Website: macys
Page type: billing-address
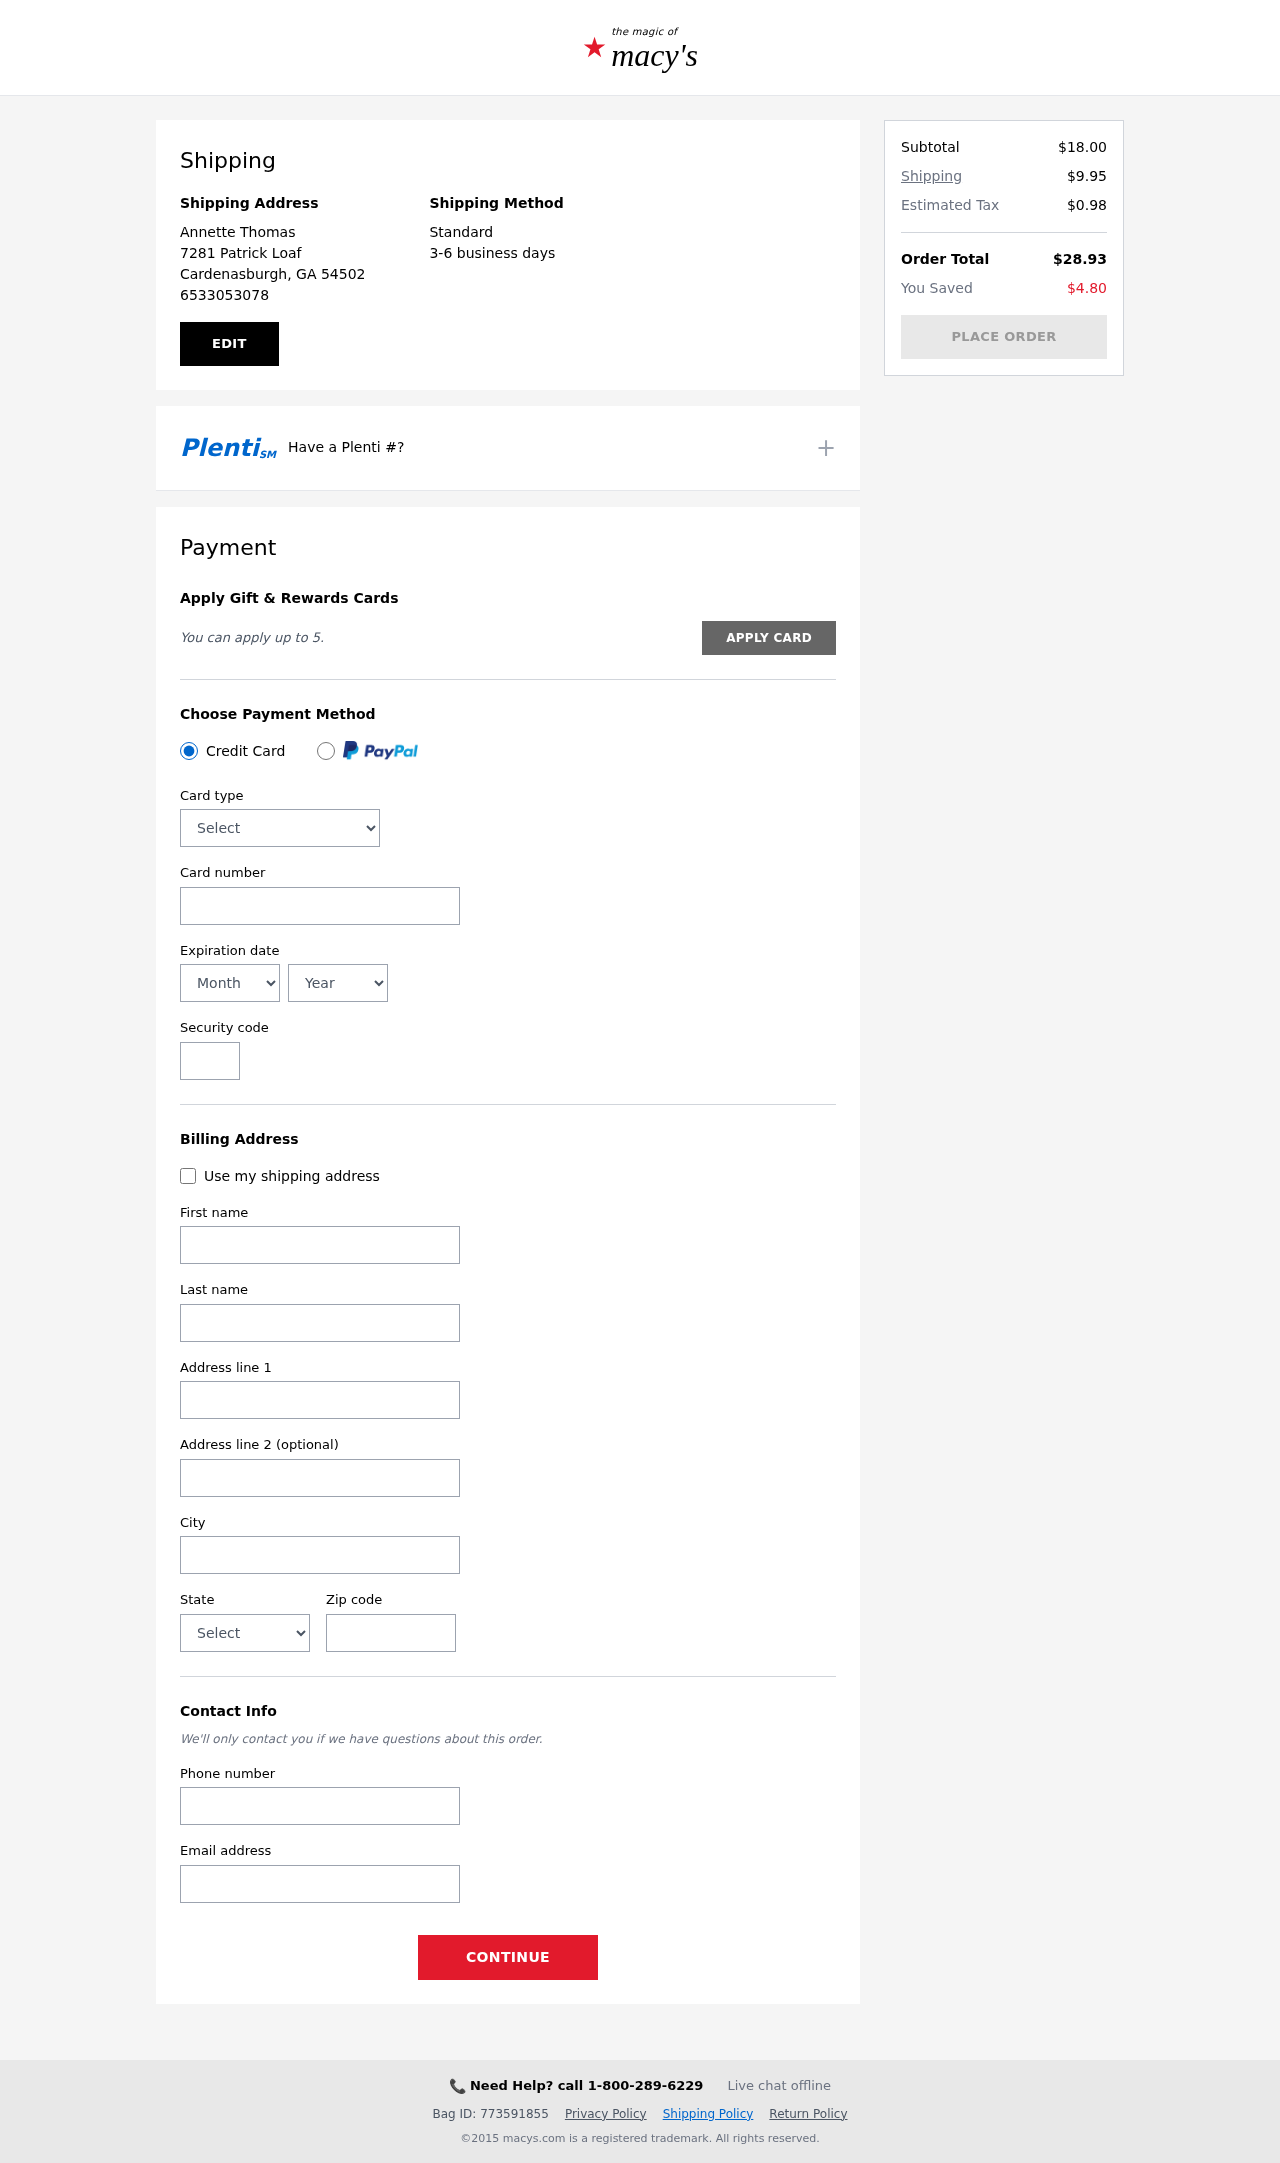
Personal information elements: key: PII_CARD_CVV
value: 022
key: PII_CARD_EXPIRY_MONTH
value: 09
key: PII_CARD_EXPIRY_YEAR
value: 29
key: PII_CARD_NUMBER
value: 6581 0783 1237 2204
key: PII_CARD_TYPE
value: Discover
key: PII_CITY
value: Cardenasburgh
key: PII_CITY_STATE_ZIP
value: Cardenasburgh, GA 54502
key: PII_EMAIL
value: annette_thomas@gmail.com
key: PII_FIRSTNAME
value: Annette
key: PII_FULLNAME
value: Annette Thomas
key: PII_LASTNAME
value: Thomas
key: PII_PHONE
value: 6533053078
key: PII_POSTCODE
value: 54502
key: PII_STATE
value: Georgia
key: PII_STREET
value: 7281 Patrick Loaf
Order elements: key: ORDER_SUBTOTAL
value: $18.00
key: ORDER_SHIPPING_COST
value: $9.95
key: ORDER_TAX
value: $0.98
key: ORDER_TOTAL
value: $28.93
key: ORDER_SAVINGS
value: $4.80